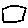
Label: square